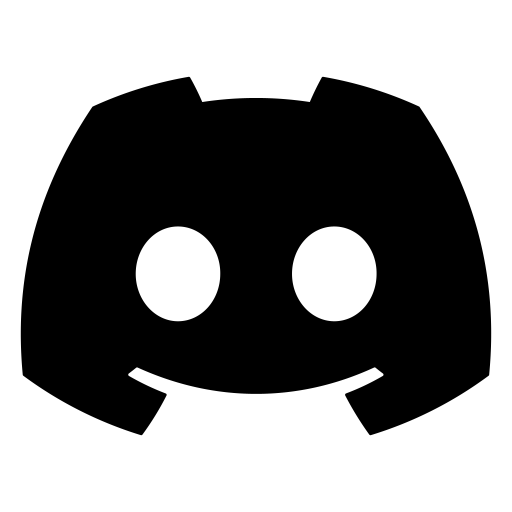
Tags: icon, FontAwesome, fa-icon, brand, discord